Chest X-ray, PA view. Patient: 61 years old, sex M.
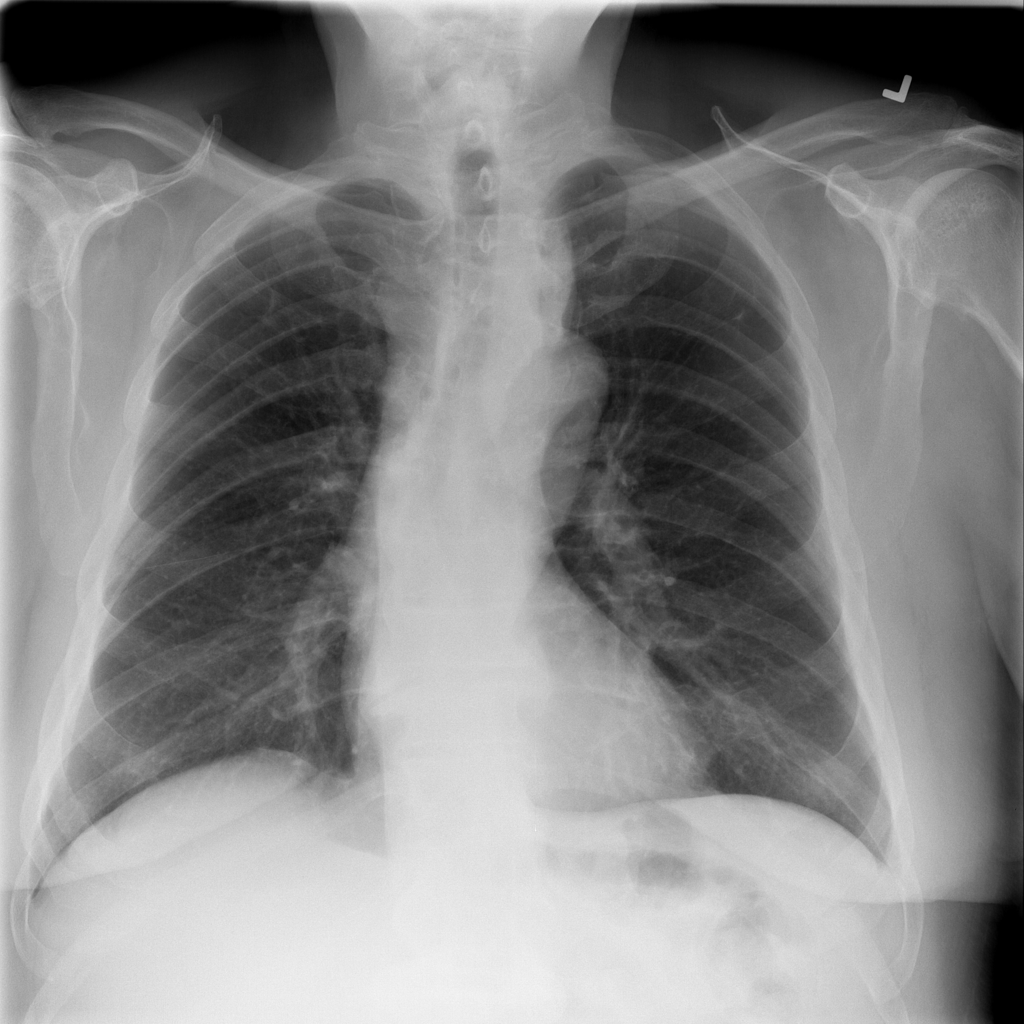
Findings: No Finding